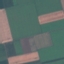
Land use / land cover: AnnualCrop